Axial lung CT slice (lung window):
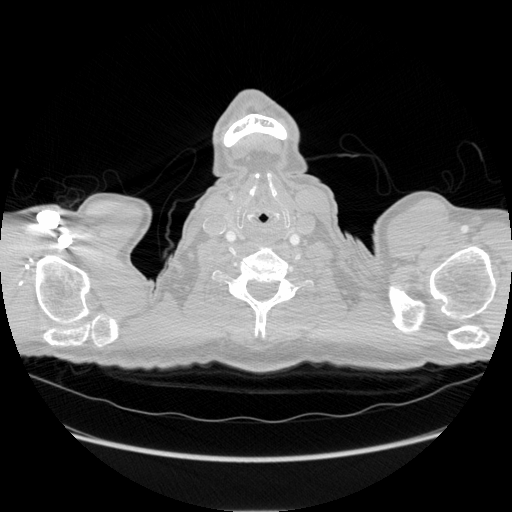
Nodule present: no